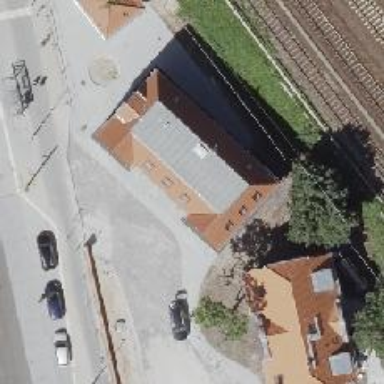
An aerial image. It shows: Café.